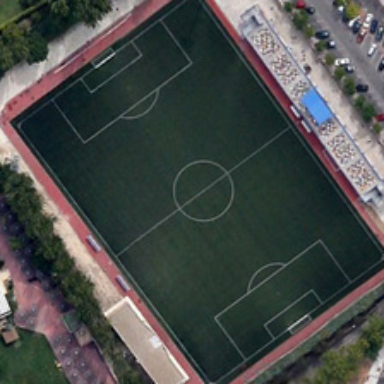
Many green trees are around a football field .